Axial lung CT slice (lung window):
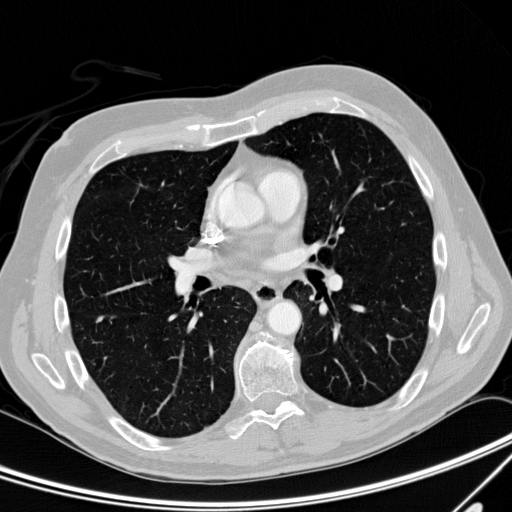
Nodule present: yes
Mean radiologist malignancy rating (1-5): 2